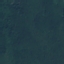
Land use / land cover class: Forest